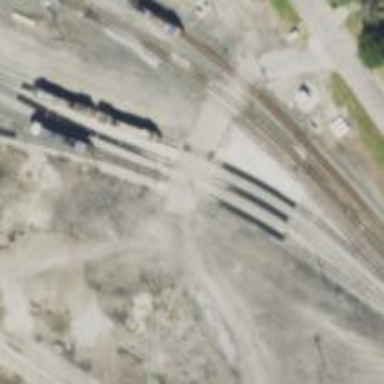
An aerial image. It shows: Railway track.